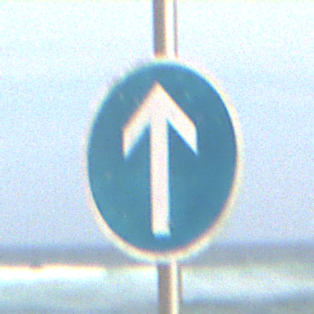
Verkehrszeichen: VorgeschriebeneFahrtrichtungGeradeaus
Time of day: MorningAfternoon
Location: Outdoor (Suburban)
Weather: PartlyCloudy
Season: NotSpecified
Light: Natural